Question: I am trying to create text within a FrameLayout, so that it looks like this:

However, I want it to have a different color when touched. So, I created a color state list in XML, like so:
'''
<?xml version="1.0" encoding="utf-8"?>
<selector xmlns:android="http://schemas.android.com/apk/res/android">
<item android:color="@color/color_pressed" android:state_pressed="true" />
<item android:color="@color/color_default" />
</selector>
'''
This works completely fine when I set it to the 'textColor' attribute of the TextView. However, when I set it to the 'background' attribute of the enclosing FrameLayout, I get an exception!
Here is the XML code in the layout:
'''
<FrameLayout
android:layout_width="match_parent"
android:layout_height="40dp"
android:background="@color/green_selector"
android:padding="2dp"
android:layout_marginTop="16dp"
android:layout_marginLeft="16dp"
android:layout_marginRight="16dp">
<TextView
android:layout_width="match_parent"
android:layout_height="match_parent"
android:textSize="17sp"
android:textColor="@color/green_selector"
android:layout_gravity="center"
android:text="Some Text"
android:background="@color/white"
android:gravity="center"/>
</FrameLayout>
'''
The line 'android:textColor="@color/green_selector"' works absolutely fine. However, 'android:background="@color/green_selector"' gives me the following exception:
'''
android.content.res.Resources$NotFoundException: File res/color/green_selector.xml from drawable resource ID #0x7f0a00e6
E/AndroidRuntime(25682): at android.content.res.Resources.loadDrawable(Resources.java:3439)
E/AndroidRuntime(25682): at android.content.res.TypedArray.getDrawable(TypedArray.java:602)
E/AndroidRuntime(25682): at android.view.View.<init>(View.java:3721)
E/AndroidRuntime(25682): at android.view.ViewGroup.<init>(ViewGroup.java:480)
E/AndroidRuntime(25682): at android.widget.FrameLayout.<init>(FrameLayout.java:101)
E/AndroidRuntime(25682): at android.widget.FrameLayout.<init>(FrameLayout.java:97)
E/AndroidRuntime(25682): ... 28 more
E/AndroidRuntime(25682): Caused by: org.xmlpull.v1.XmlPullParserException: Binary XML file line #3: <item> tag requires a 'drawable' attribute or child tag defining a drawable
E/AndroidRuntime(25682): at android.graphics.drawable.StateListDrawable.inflate(StateListDrawable.java:181)
E/AndroidRuntime(25682): at android.graphics.drawable.Drawable.createFromXmlInner(Drawable.java:990)
E/AndroidRuntime(25682): at android.graphics.drawable.Drawable.createFromXml(Drawable.java:930)
E/AndroidRuntime(25682): at android.content.res.Resources.loadDrawable(Resources.java:3435)
E/AndroidRuntime(25682): ... 33 more
'''
I get essentially the same error when I move the selector to res/drawable and change the line in the layout to 'android:background="@drawable/green_selector"'
Does anyone have any idea what is going on here?? According to <URL>, this should be working fine.
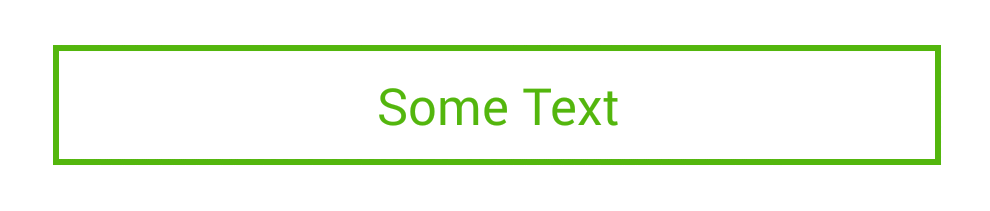
Answer: Take a look at your stacktrace:
'''
<item> tag requires a 'drawable' attribute or child tag defining a drawable
'''
As per the stacktrace, you need to define a background child instead of a color child in your selector.
'''
<?xml version="1.0" encoding="utf-8"?>
<selector xmlns:android="http://schemas.android.com/apk/res/android">
<item android:background="@drawable/background_pressed" android:state_pressed="true" />
<item android:background="@drawable/background_default" />
</selector>
'''
And because of that you also need to create the two new drawables: background_pressed, background_default like this:
'''
<?xml version="1.0" encoding="UTF-8"?>
<shape xmlns:android="http://schemas.android.com/apk/res/android"
android:shape="rectangle">
<solid android:color="@color/color_pressed" />
</shape>
'''